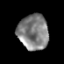
Tissue: prostate
Cell type: T cells
Senescence score: 0.2795
Nuclear area (px): 1049
Mean DAPI intensity: 129.442